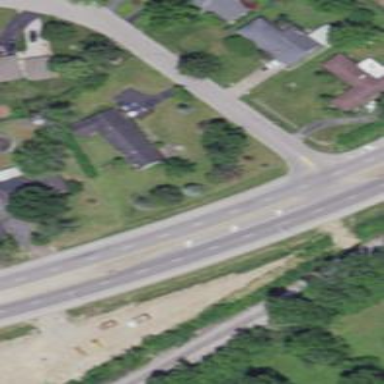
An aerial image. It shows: Asphalt road classified as trunk highway.